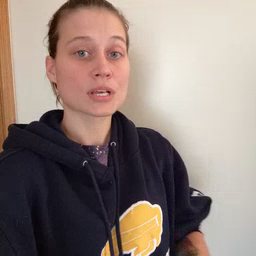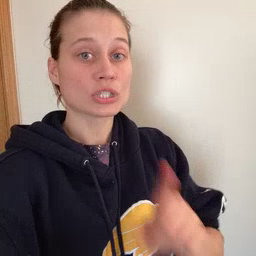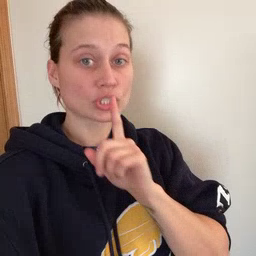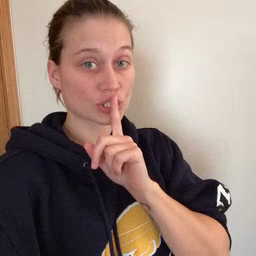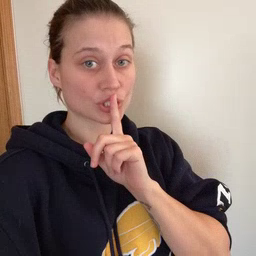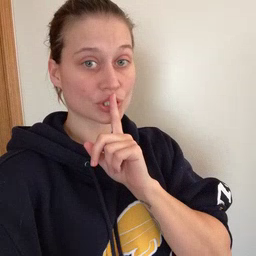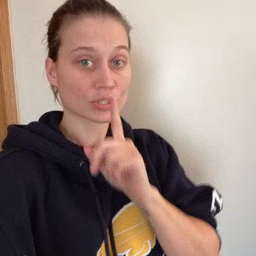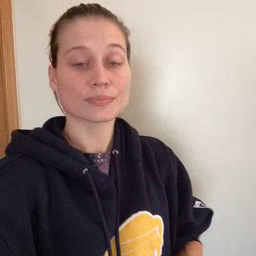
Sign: shhh